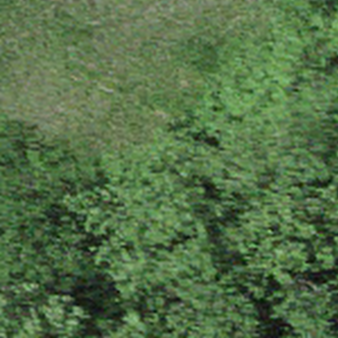
Label: other